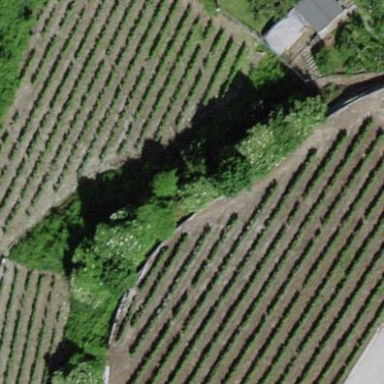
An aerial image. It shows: Vineyard growing grapes.